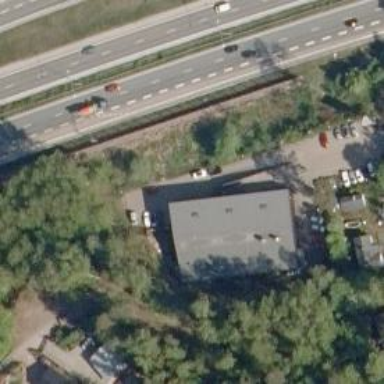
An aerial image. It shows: Veterinary facility.